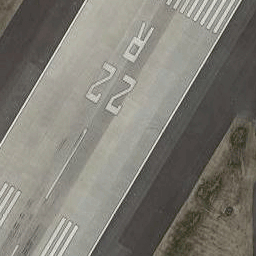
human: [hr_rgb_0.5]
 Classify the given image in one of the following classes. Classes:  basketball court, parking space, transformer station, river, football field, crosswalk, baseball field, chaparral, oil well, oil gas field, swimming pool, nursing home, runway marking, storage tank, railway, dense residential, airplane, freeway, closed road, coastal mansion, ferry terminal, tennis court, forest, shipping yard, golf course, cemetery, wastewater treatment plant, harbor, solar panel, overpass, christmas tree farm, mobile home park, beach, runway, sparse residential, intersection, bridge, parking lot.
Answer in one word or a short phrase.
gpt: runway